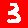
Digit: 3